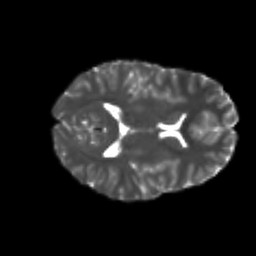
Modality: T2w
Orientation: axial
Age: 20
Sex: female
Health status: healthy
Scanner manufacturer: philips
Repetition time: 7.386 s
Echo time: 0.08599 s